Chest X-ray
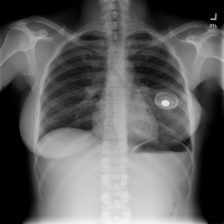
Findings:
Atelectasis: negative
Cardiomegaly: negative
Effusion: negative
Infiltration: negative
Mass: negative
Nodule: negative
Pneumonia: negative
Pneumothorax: negative
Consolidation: negative
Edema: negative
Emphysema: negative
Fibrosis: negative
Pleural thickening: negative
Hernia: negative